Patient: sex F, age 65
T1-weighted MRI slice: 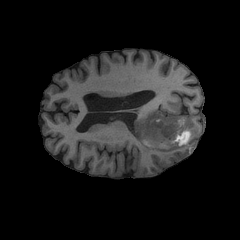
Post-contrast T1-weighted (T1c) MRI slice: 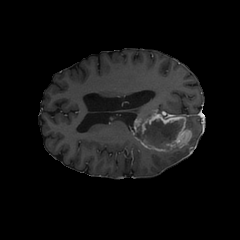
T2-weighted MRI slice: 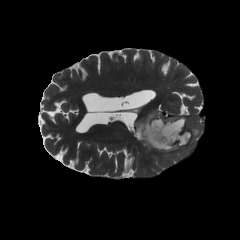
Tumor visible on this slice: yes
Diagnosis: Glioblastoma, IDH-wildtype
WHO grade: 4